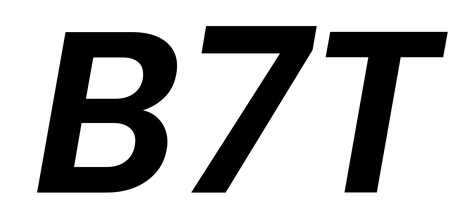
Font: Poppins-SemiBoldItalic